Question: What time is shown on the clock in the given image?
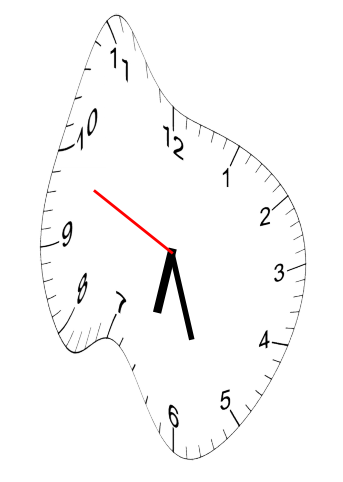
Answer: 06:26:49